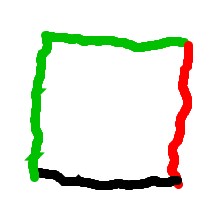
Shape: square